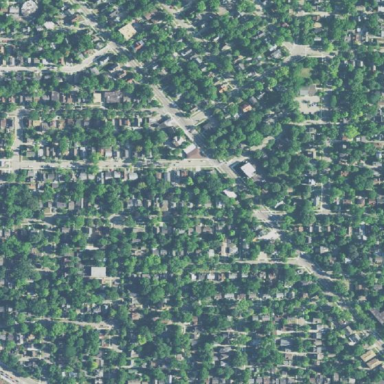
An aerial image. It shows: Neighborhood.